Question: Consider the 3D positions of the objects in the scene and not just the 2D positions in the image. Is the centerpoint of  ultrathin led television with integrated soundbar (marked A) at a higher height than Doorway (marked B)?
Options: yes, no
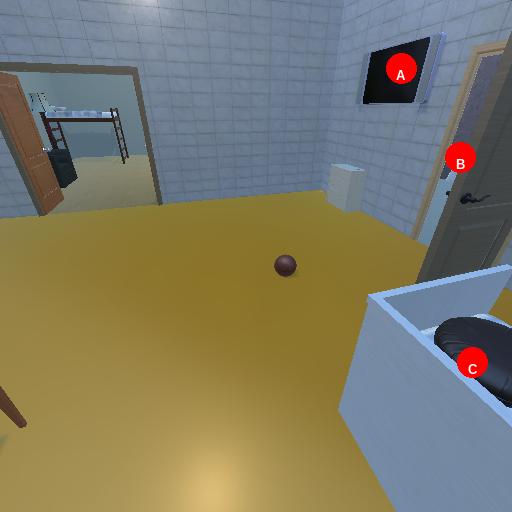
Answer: yes